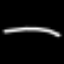
Label: line